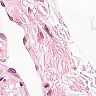
Metastatic tissue present: no